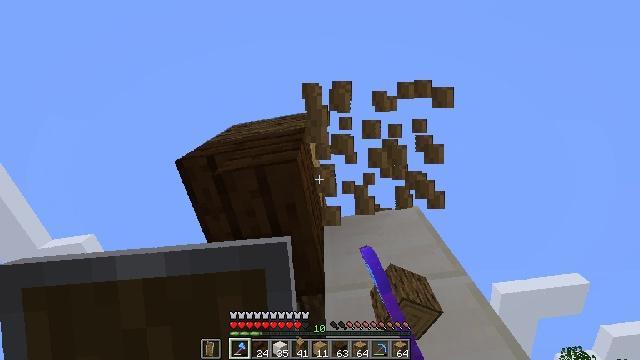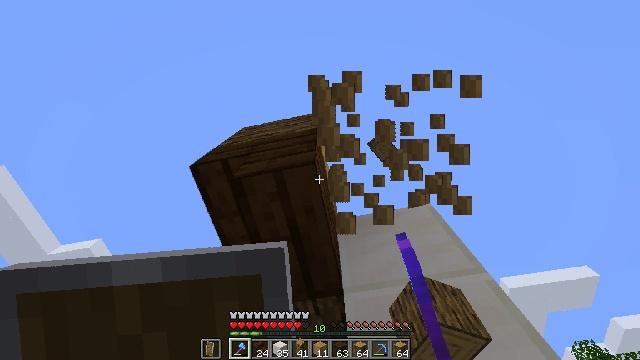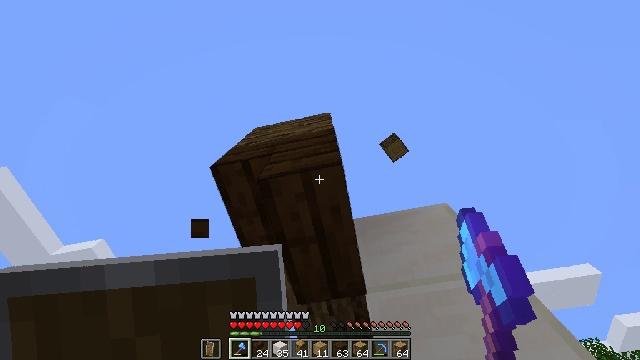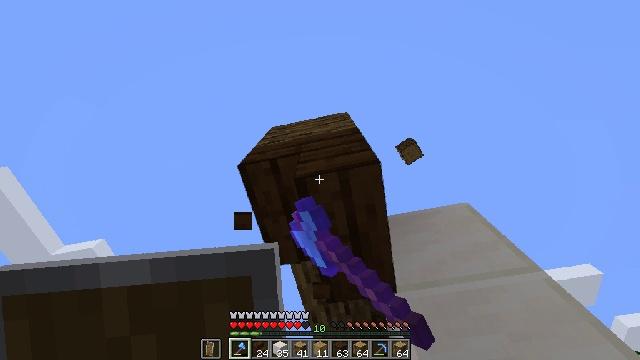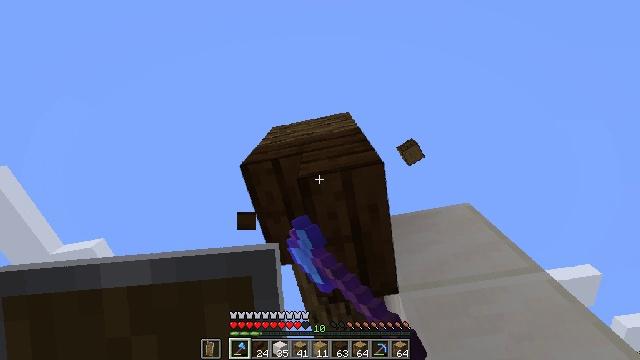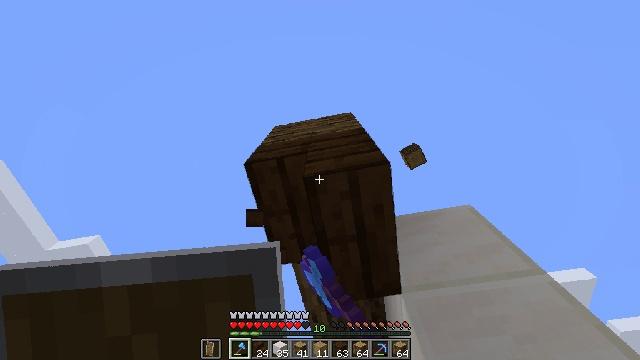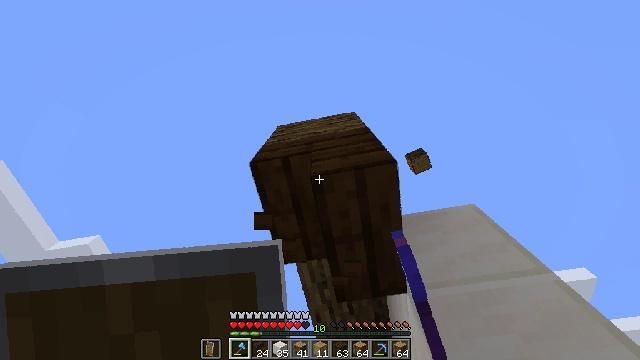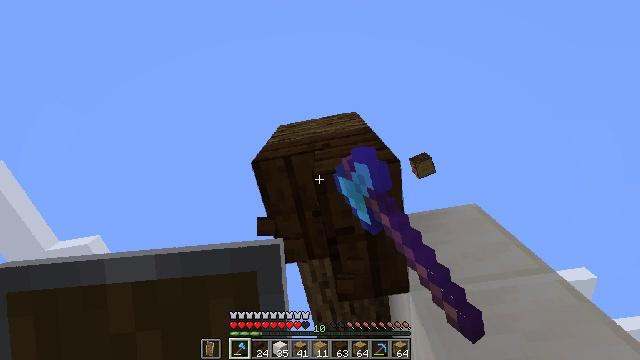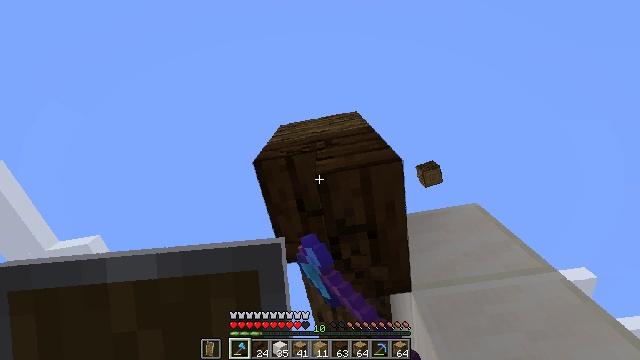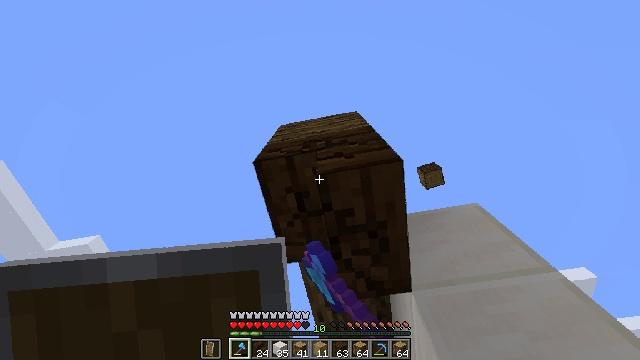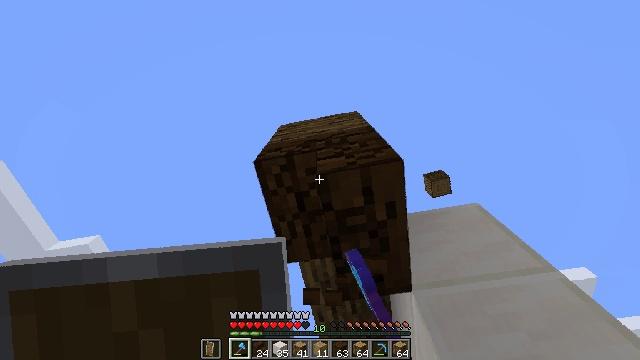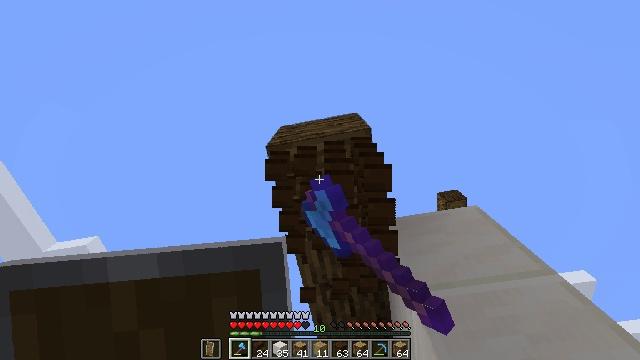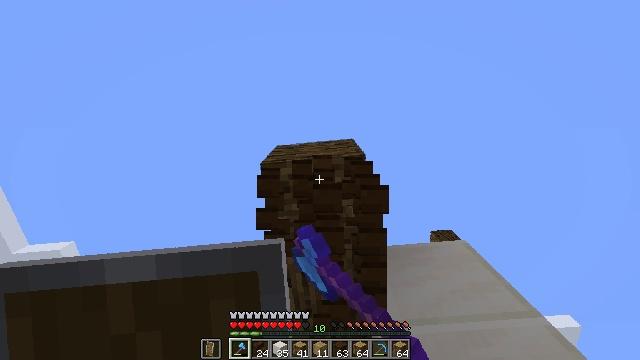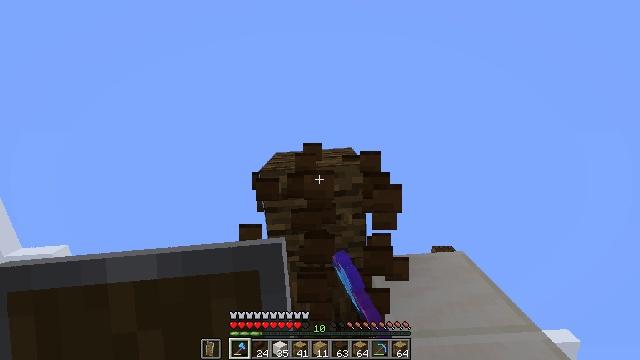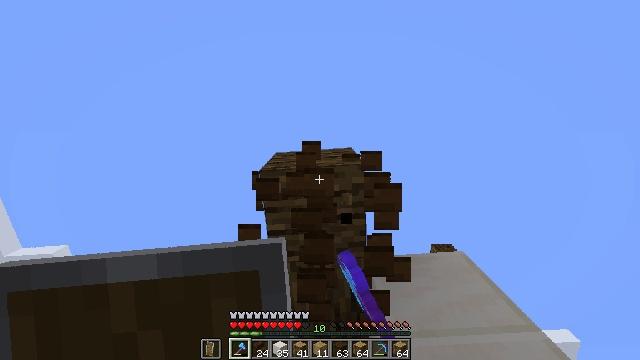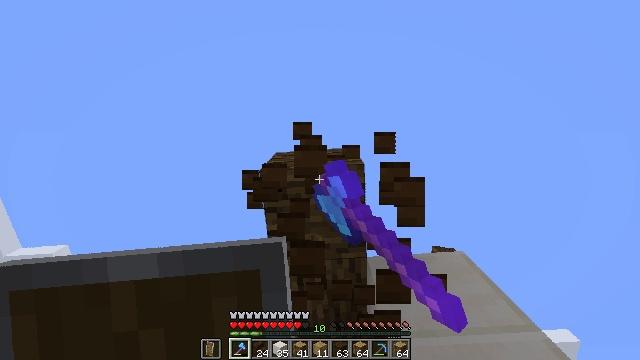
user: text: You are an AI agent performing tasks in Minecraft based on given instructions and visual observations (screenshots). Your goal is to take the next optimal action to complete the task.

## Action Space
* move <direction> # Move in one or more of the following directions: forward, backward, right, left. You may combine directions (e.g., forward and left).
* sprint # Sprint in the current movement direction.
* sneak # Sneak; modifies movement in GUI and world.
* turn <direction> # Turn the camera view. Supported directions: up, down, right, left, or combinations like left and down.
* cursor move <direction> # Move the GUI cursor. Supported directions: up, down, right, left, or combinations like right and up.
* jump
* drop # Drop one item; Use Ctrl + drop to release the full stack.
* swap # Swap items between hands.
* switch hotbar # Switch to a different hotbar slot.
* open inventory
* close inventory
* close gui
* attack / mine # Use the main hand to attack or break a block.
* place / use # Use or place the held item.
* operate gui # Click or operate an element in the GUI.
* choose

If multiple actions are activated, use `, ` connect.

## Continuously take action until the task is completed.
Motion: motion action
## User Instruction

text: Attack the dark oak stairs to gather the materials.
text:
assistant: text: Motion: move left, turn left
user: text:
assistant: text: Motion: move left, attack / mine
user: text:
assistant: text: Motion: attack / mine
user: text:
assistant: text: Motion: attack / mine
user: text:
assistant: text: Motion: turn right, attack / mine
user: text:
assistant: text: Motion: attack / mine
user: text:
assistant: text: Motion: attack / mine
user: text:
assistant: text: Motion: attack / mine
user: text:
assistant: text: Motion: attack / mine
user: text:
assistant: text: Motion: attack / mine
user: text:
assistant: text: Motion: attack / mine
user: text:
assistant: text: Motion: turn right and up, attack / mine
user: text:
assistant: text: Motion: turn right and up, attack / mine
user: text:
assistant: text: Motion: attack / mine
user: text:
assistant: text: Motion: attack / mine
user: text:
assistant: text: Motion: attack / mine